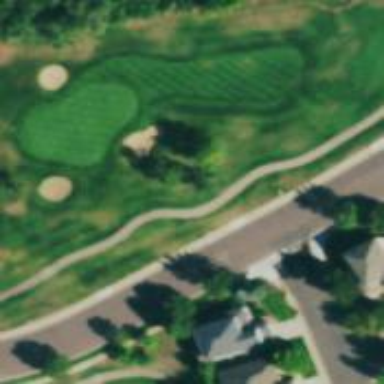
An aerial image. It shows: Service road designated as golf cart path.